Question: I have generated a new Bundle (ImgBundle) following the Symfony documentation, but when reloading the app in the browser it does not recognize the main class of the bundle.
Here is my ImgBundle.php:
'''
<?php
namespace ImgBundle;
use Symfony\Component\HttpKernel\Bundle\Bundle;
class ImgBundle extends Bundle
{
}
'''
AppKernel.php:
'''
<?php
use Symfony\Component\HttpKernel\Kernel;
use Symfony\Component\Config\Loader\LoaderInterface;
class AppKernel extends Kernel
{
public function registerBundles()
{
$bundles = [
new Symfony\Bundle\FrameworkBundle\FrameworkBundle(),
new Symfony\Bundle\SecurityBundle\SecurityBundle(),
new Symfony\Bundle\TwigBundle\TwigBundle(),
new Symfony\Bundle\MonologBundle\MonologBundle(),
new Symfony\Bundle\SwiftmailerBundle\SwiftmailerBundle(),
new Doctrine\Bundle\DoctrineBundle\DoctrineBundle(),
new Sensio\Bundle\FrameworkExtraBundle\SensioFrameworkExtraBundle(),
new AppBundle\AppBundle(),
new ImgBundle\ImgBundle(),
];
if (in_array($this->getEnvironment(), ['dev', 'test'], true)) {
$bundles[] = new Symfony\Bundle\DebugBundle\DebugBundle();
$bundles[] = new Symfony\Bundle\WebProfilerBundle\WebProfilerBundle();
$bundles[] = new Sensio\Bundle\DistributionBundle\SensioDistributionBundle();
if ('dev' === $this->getEnvironment()) {
$bundles[] = new Sensio\Bundle\GeneratorBundle\SensioGeneratorBundle();
$bundles[] = new Symfony\Bundle\WebServerBundle\WebServerBundle();
}
}
return $bundles;
}
public function getRootDir()
{
return __DIR__;
}
public function getCacheDir()
{
return dirname(__DIR__).'/var/cache/'.$this->getEnvironment();
}
public function getLogDir()
{
return dirname(__DIR__).'/var/logs';
}
public function registerContainerConfiguration(LoaderInterface $loader)
{
$loader->load($this->getRootDir().'/config/config_'.$this->getEnvironment().'.yml');
}
'''
}
Here is the error:

Thanks in advance
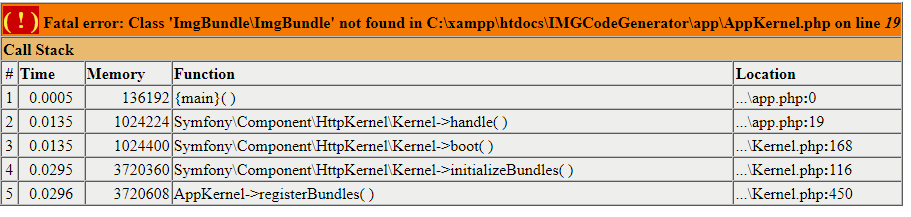
Answer: you need to change your composer.json I think with psr-4 autoload like this:
'''
"autoload": {
"psr-4": {
"": "src/"
},
"classmap": [
"app/AppKernel.php",
"app/AppCache.php"
]
}
'''
After you need to launch inside your console:
'''
composer dump-autoload
'''